Aerial crown-view tile of a tropical tree (Barro Colorado Island, Panama), acquired 20250818:
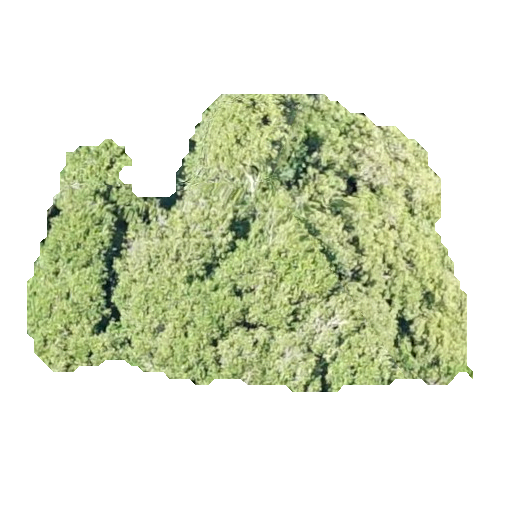
Species: Prioria copaifera
GBIF accepted scientific name: Prioria copaifera
Crown area: 143.193 m²